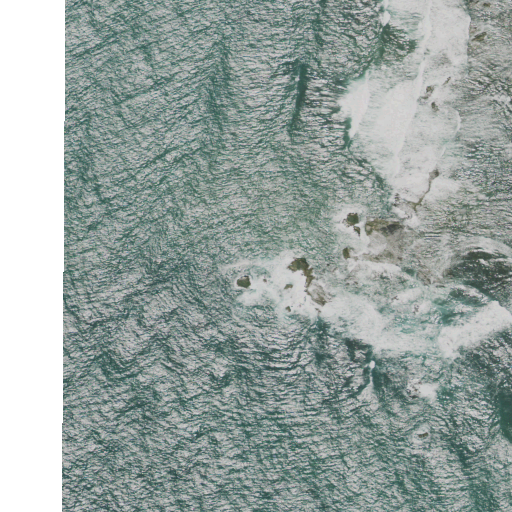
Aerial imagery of island in California named Sail Rock containing only open water